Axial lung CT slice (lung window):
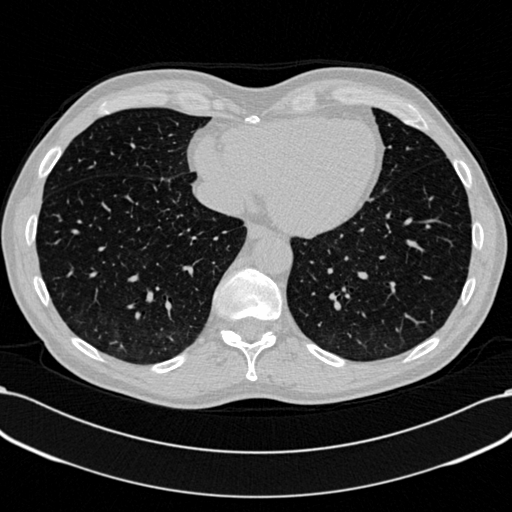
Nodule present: no